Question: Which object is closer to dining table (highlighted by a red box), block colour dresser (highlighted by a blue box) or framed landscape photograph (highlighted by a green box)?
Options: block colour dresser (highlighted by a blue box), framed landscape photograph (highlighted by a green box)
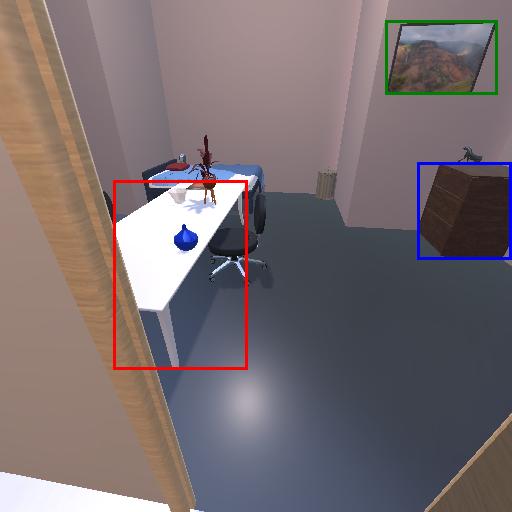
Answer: block colour dresser (highlighted by a blue box)